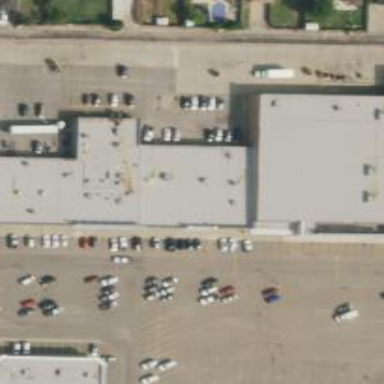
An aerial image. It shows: Post office.